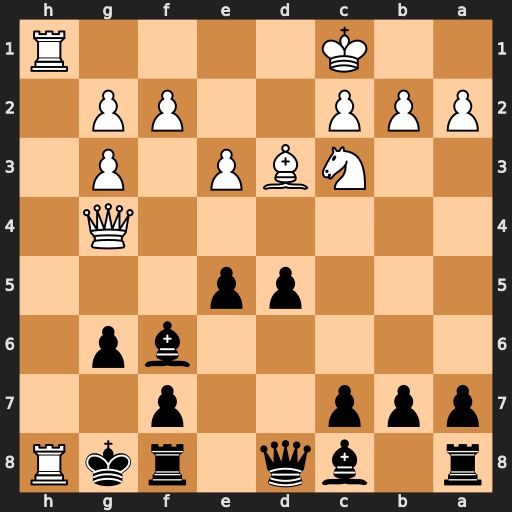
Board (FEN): r1bq1rkR/ppp2p2/5bp1/3pp3/6Q1/2NBP1P1/PPP2PP1/2K4R
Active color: b
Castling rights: -
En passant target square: -
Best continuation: Bxh8 Qh4 Qxh4